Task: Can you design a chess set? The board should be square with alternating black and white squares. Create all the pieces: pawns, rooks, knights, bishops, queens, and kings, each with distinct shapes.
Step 3128:
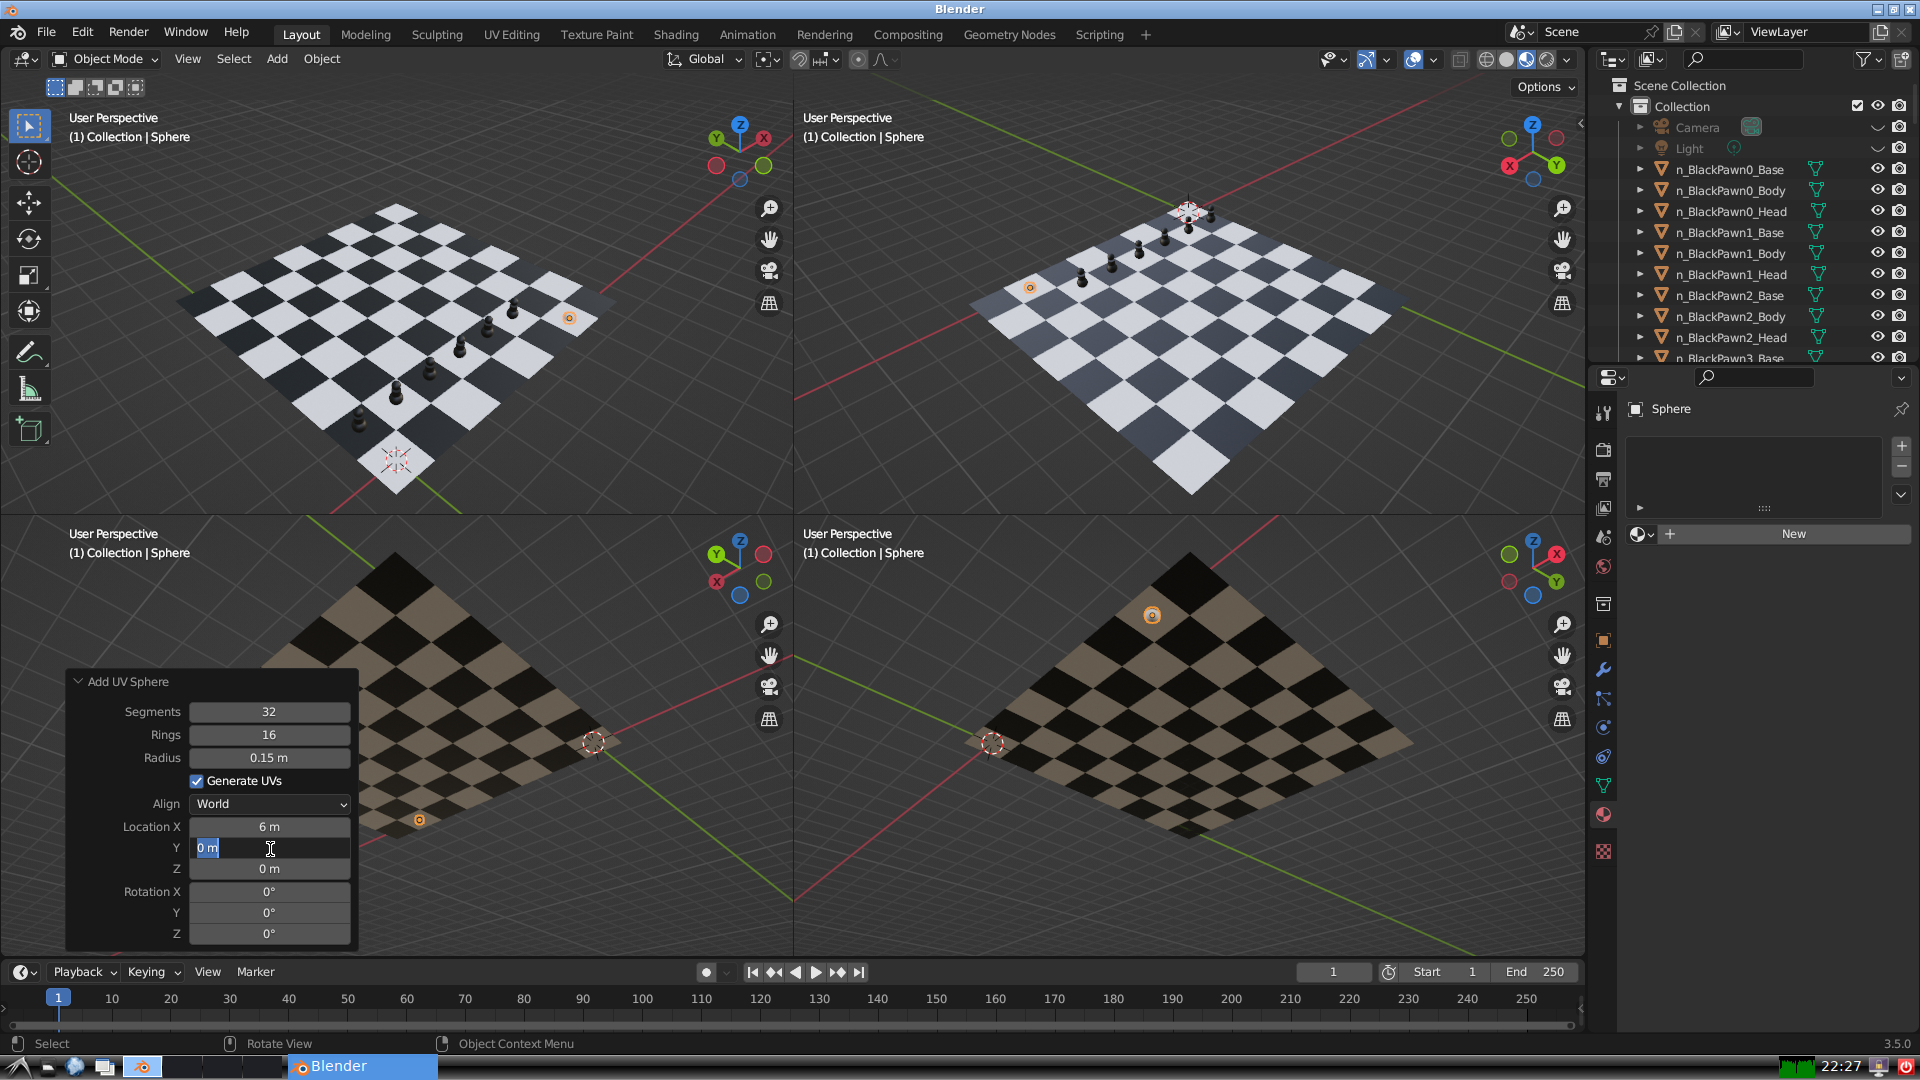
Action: input_text: 1.0